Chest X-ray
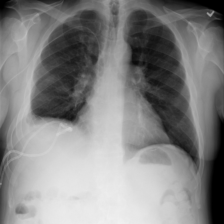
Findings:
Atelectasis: negative
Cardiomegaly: negative
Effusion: negative
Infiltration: negative
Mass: negative
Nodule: negative
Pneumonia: negative
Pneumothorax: negative
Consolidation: negative
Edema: negative
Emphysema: negative
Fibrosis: negative
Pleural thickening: negative
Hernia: negative